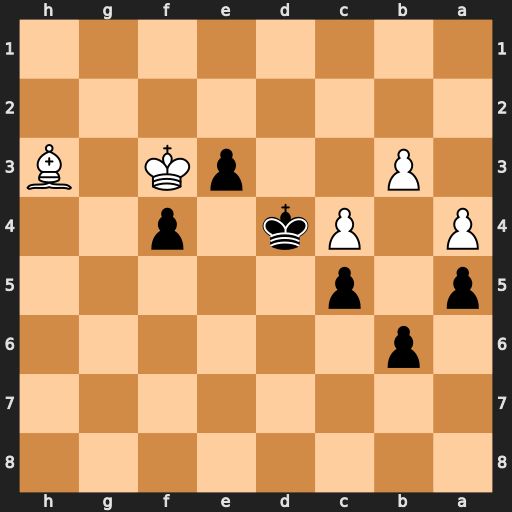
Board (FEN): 8/8/1p6/p1p5/P1Pk1p2/1P2pK1B/8/8
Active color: b
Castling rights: -
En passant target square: -
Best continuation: Kc3 Ke2 Kxb3